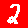
Digit: 2